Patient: sex F, age 65
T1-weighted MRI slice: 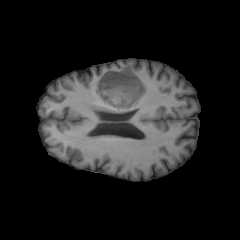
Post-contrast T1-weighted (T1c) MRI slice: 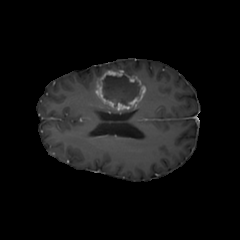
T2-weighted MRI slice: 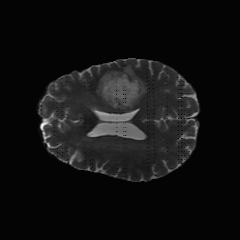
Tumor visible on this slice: yes
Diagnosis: Glioblastoma, IDH-wildtype
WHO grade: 4